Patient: sex F, age 65
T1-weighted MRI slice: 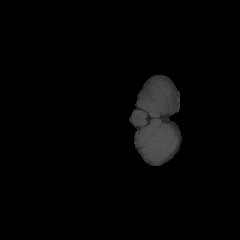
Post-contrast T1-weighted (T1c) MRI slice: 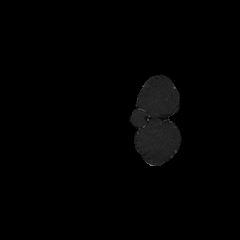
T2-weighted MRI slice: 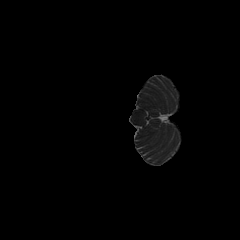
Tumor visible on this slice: no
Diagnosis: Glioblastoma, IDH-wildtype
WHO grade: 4